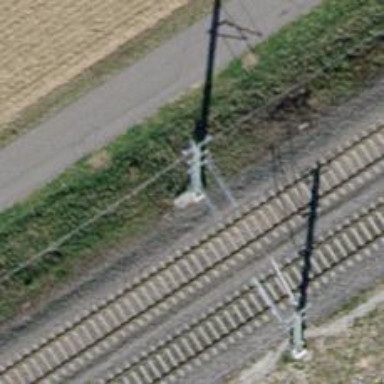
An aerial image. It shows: Catenary mast for power lines.